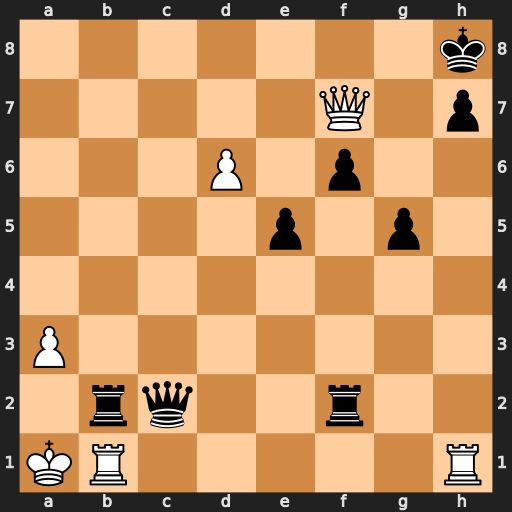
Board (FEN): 7k/5Q1p/3P1p2/4p1p1/8/P7/1rq2r2/KR5R
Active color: w
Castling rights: -
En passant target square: -
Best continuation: Qf8#